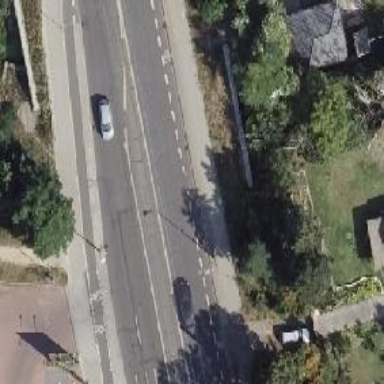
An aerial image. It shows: Tertiary road with asphalt surface. There are separate lanes for cycleway on the left and sidewalks on both sides.